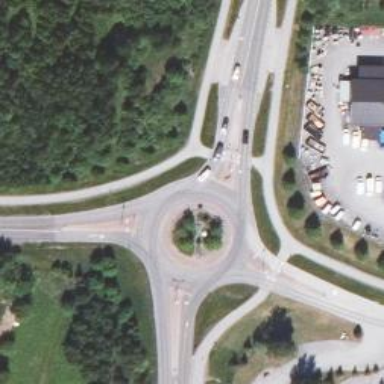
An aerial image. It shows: Tertiary road leading to roundabout.